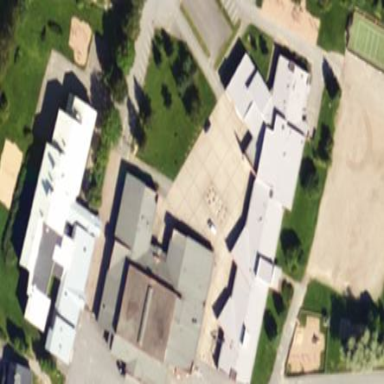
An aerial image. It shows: Gabled roof of gray school building.